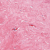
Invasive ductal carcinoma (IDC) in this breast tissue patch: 0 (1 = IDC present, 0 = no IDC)